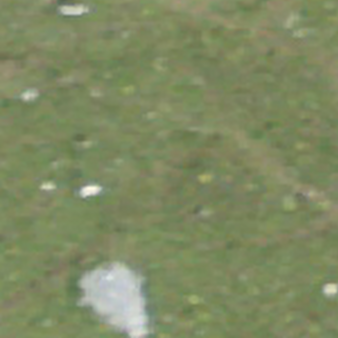
Label: other